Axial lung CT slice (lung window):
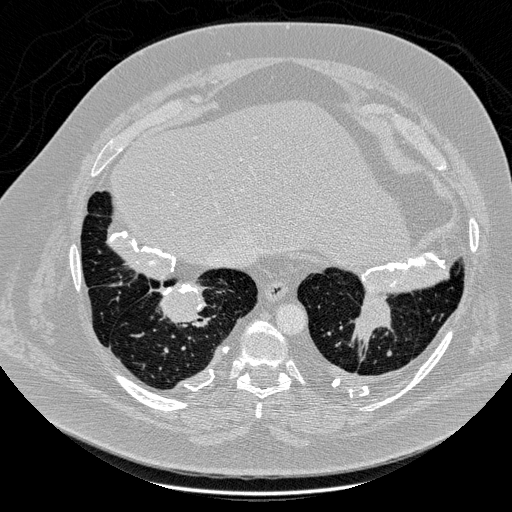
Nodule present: yes
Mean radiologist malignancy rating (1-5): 5